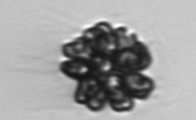
Label: Corymbellus